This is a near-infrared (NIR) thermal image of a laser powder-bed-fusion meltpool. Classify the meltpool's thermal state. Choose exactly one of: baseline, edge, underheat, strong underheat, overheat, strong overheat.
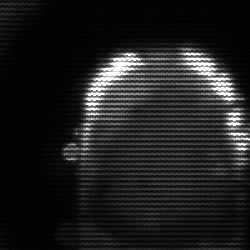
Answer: baseline